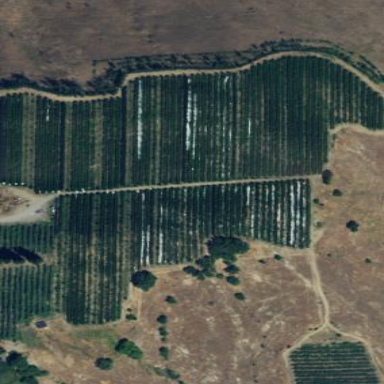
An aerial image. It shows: Orchard.